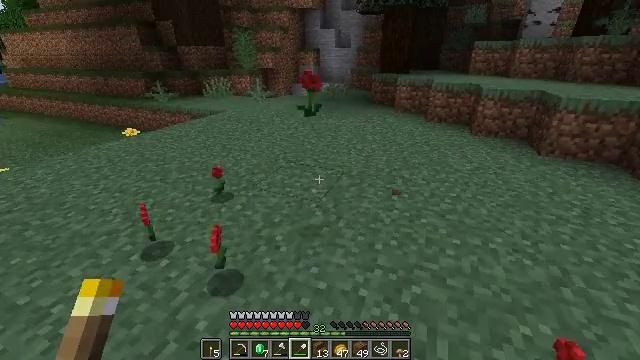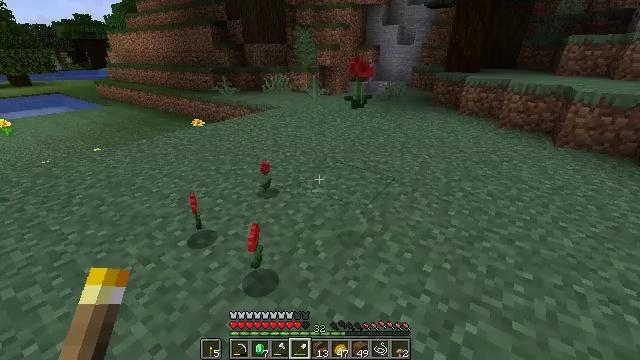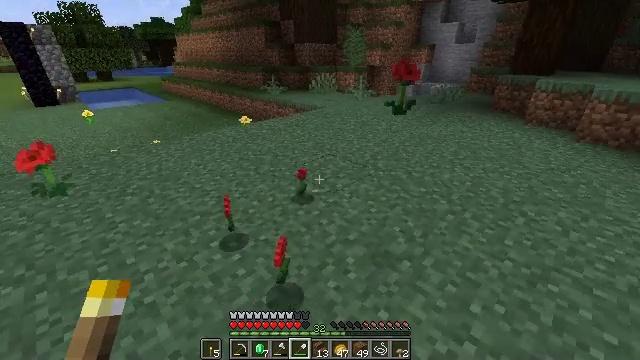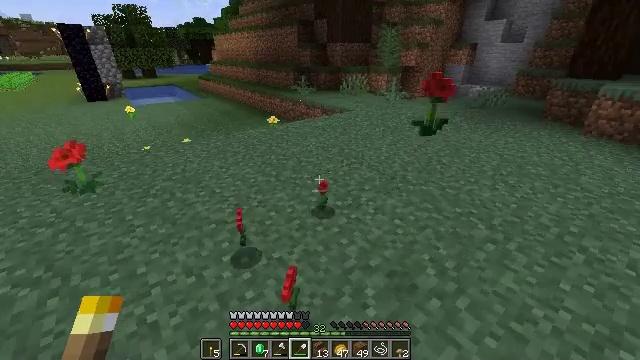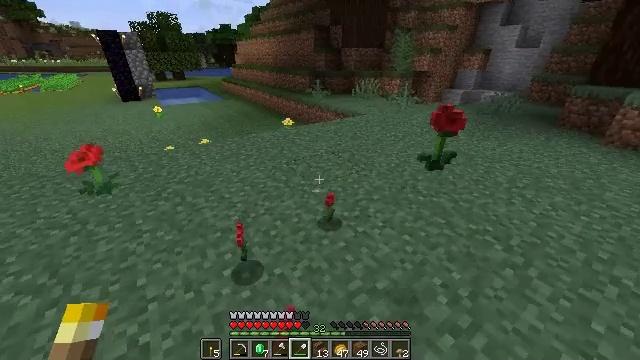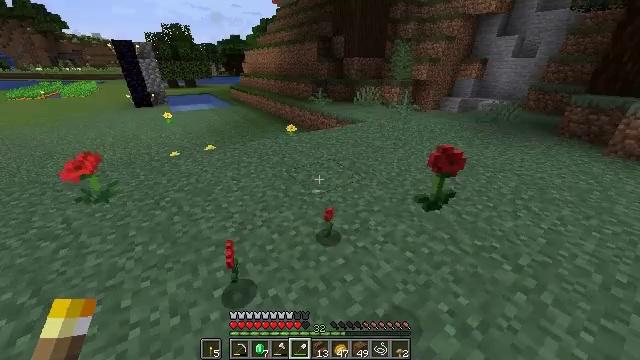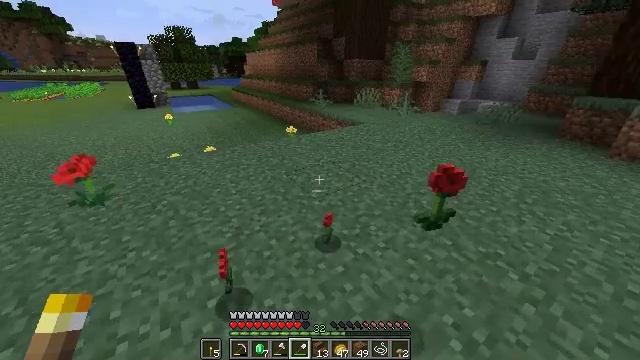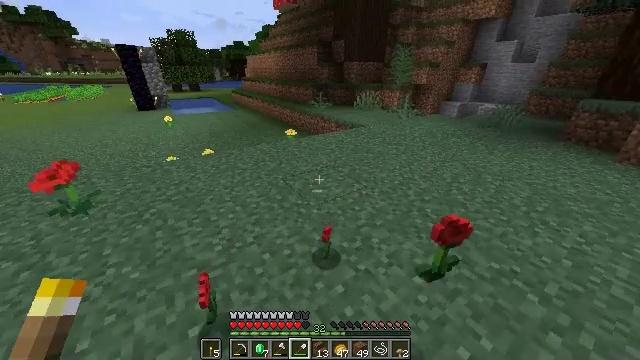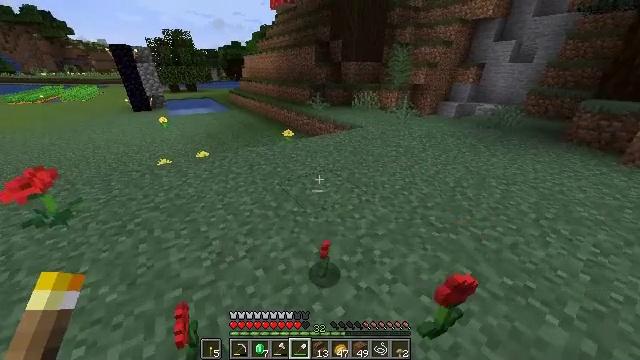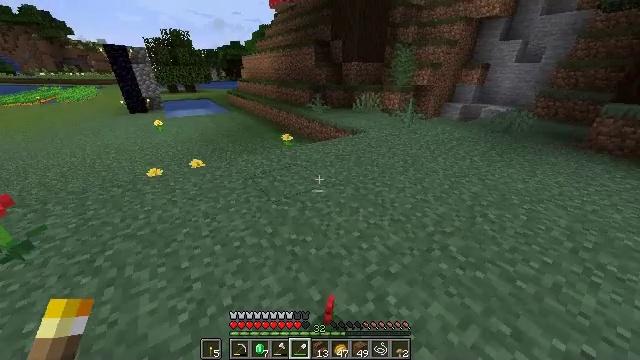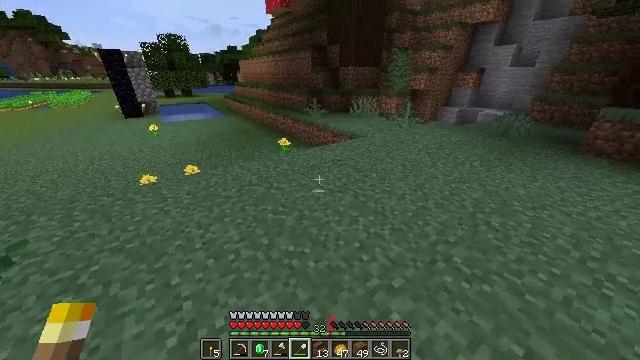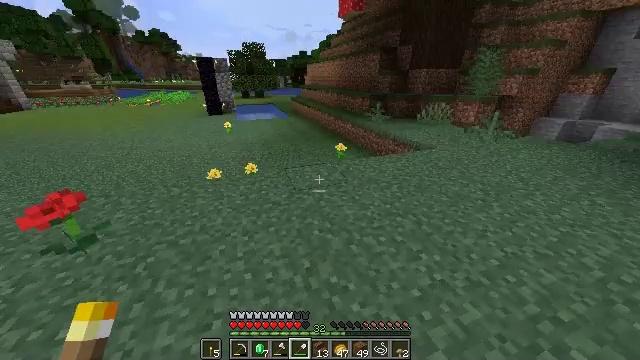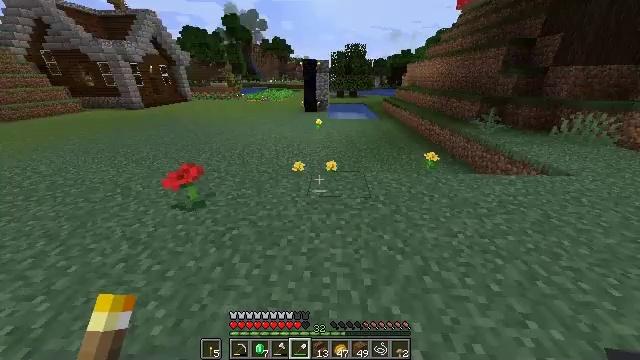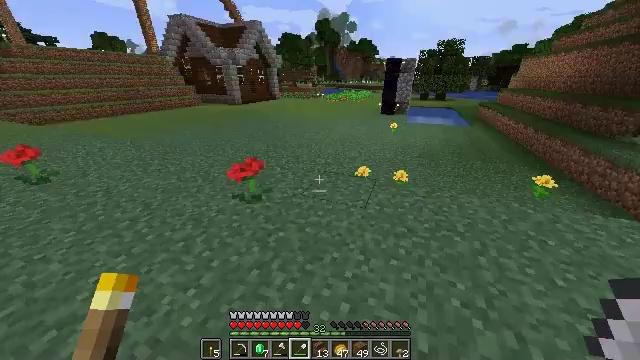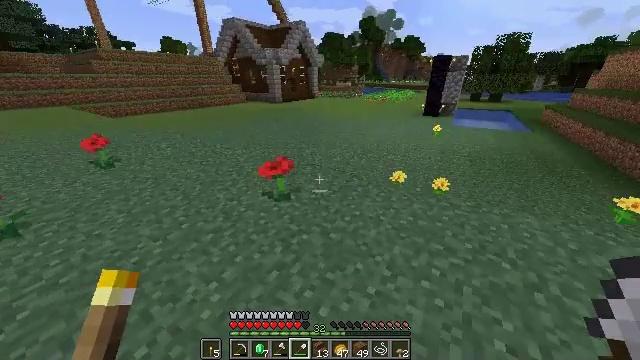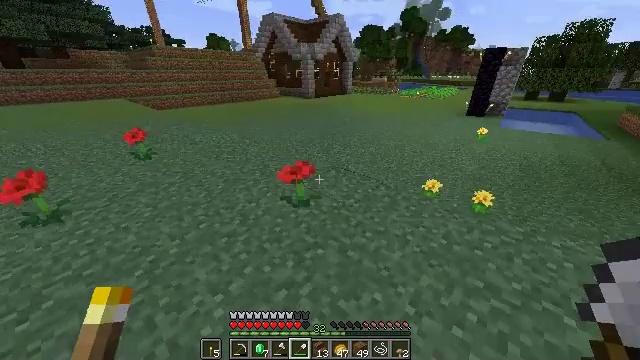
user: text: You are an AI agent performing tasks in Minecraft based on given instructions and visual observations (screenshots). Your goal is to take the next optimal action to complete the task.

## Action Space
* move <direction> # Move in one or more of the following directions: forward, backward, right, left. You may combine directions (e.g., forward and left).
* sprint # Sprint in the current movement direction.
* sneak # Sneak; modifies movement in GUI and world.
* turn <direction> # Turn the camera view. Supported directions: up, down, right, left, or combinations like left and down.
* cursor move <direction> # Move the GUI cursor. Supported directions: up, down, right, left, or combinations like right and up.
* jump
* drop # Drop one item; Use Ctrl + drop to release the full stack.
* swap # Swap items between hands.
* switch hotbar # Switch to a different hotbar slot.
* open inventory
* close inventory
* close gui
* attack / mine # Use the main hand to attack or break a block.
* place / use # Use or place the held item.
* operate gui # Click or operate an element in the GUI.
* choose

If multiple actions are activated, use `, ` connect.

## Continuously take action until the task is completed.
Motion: motion action
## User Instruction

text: Collect the poppy by clicking on it.
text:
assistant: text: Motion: move forward, turn left
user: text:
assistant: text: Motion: move forward, turn left
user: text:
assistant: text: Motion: move forward, sprint, turn left
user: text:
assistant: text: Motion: move forward, sprint, turn left
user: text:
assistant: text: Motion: move forward
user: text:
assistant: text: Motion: move forward
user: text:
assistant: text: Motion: move forward
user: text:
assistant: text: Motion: move forward, sprint
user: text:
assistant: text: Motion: move forward, sprint
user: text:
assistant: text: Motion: move forward, sprint
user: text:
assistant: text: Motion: move forward, turn left
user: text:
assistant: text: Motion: move forward, turn left
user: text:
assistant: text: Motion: move forward, sprint, turn left
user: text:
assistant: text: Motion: move forward, sprint, turn left
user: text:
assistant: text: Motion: move forward, sprint, turn left
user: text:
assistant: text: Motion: move forward, sprint, turn left
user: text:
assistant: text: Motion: move forward, turn left
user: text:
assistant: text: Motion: no_op
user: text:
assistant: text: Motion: no_op
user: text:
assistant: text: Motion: no_op
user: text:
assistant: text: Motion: no_op
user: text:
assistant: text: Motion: no_op
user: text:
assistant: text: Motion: turn left and down
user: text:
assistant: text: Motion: turn left and down
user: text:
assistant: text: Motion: turn left and down
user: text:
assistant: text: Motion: turn left and down
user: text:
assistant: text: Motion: turn down
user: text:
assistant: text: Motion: no_op
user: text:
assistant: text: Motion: no_op
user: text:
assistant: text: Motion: attack / mine